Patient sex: M
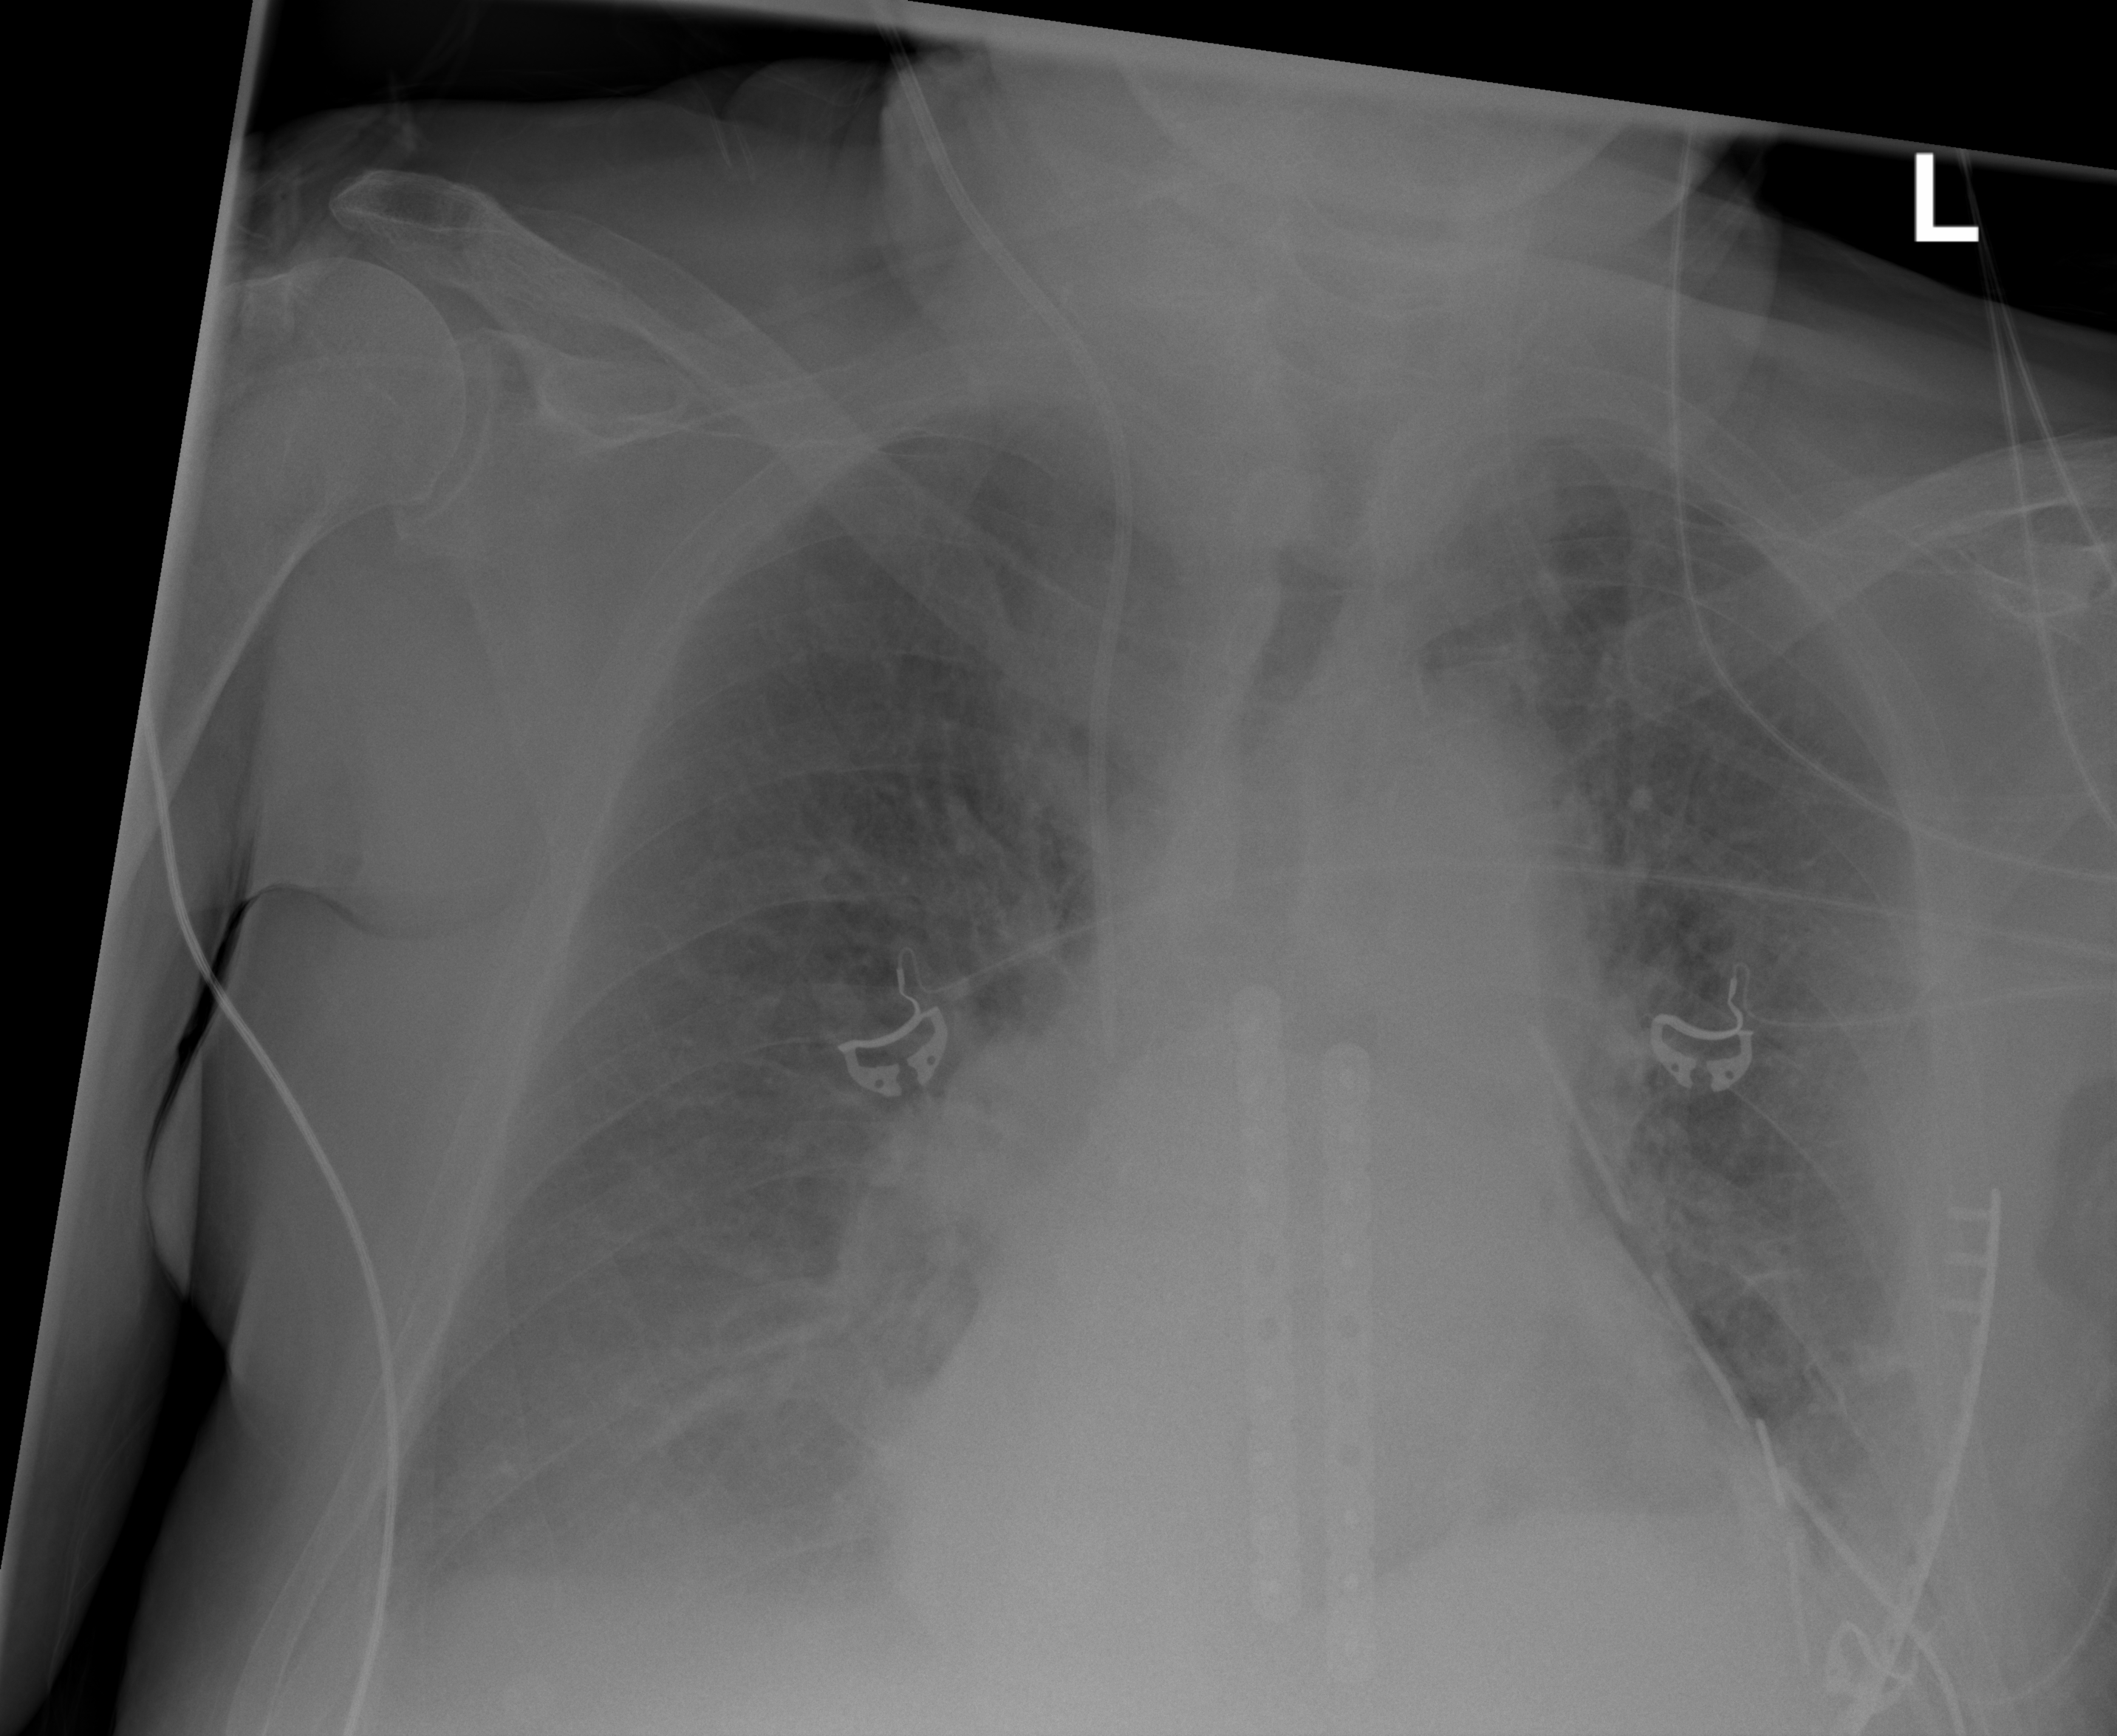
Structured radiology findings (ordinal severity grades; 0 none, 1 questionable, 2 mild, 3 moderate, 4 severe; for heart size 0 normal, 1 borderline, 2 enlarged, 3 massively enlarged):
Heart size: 2
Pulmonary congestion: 2
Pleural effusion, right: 2
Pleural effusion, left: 2
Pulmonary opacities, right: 2
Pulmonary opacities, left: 2
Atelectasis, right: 2
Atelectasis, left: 2